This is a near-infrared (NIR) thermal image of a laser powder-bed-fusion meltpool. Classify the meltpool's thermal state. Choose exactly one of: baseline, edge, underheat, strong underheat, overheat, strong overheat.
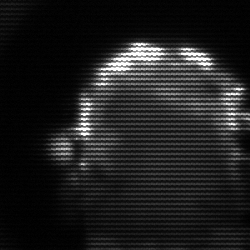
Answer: baseline